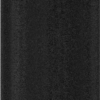
Label: dusty